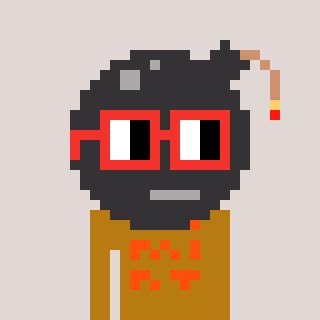
a pixel art character with square red glasses, a bomb-shaped head and a gold-colored body on a warm background